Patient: sex F, age 54
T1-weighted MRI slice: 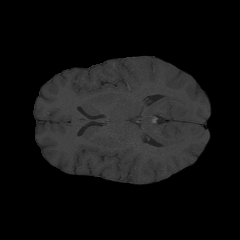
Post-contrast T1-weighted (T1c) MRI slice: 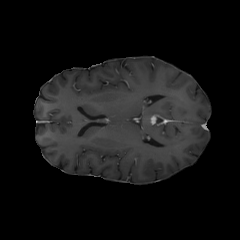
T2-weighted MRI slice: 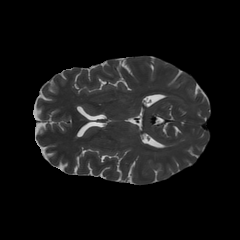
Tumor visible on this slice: no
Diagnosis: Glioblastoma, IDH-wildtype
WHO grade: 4